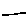
Label: line